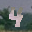
Label: 4